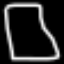
Label: square